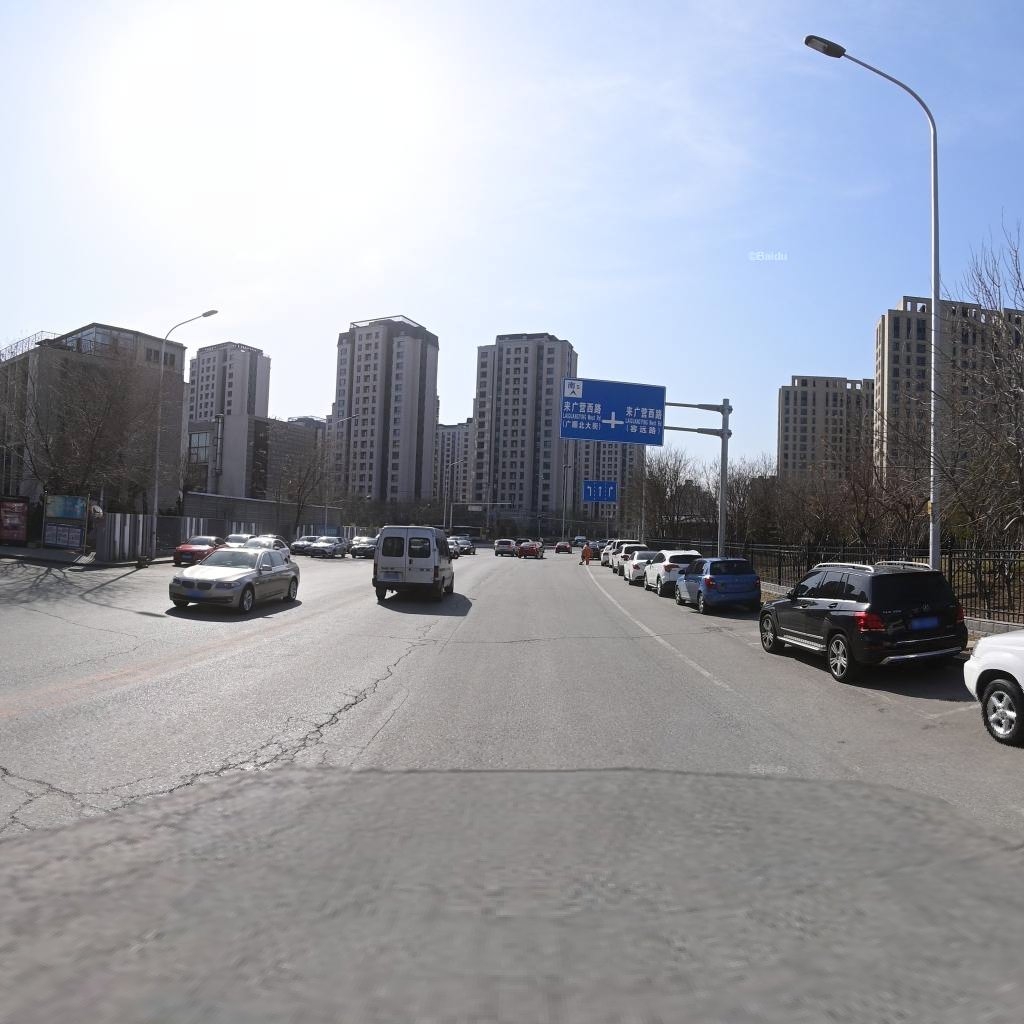
Region: Chaoyang
Road damage annotations: alligator crack, longitudinal crack, transverse crack, transverse crack